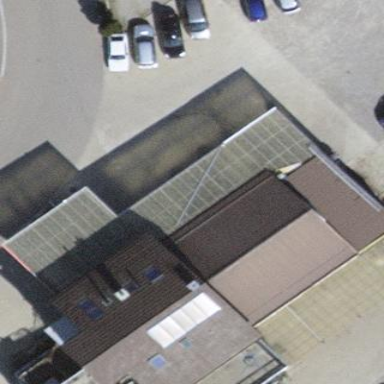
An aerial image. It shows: View of roof of building.